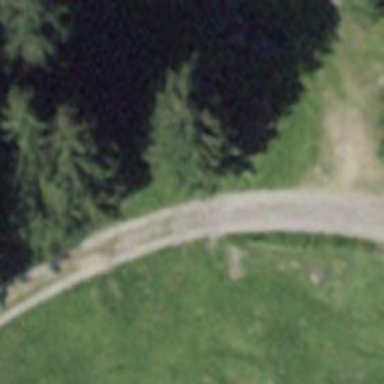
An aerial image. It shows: Kissing gate.